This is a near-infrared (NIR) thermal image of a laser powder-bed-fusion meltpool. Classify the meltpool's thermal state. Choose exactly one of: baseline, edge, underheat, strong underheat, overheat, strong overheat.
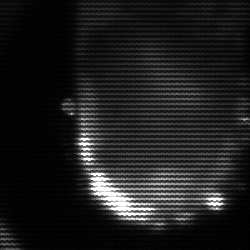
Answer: baseline